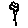
Label: flower